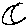
Label: moon